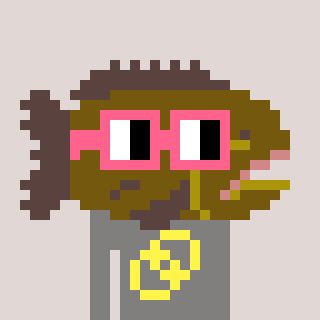
a pixel art character with square pink glasses, a grouper-shaped head and a bluegrey-colored body on a warm background